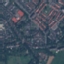
Label: Residential